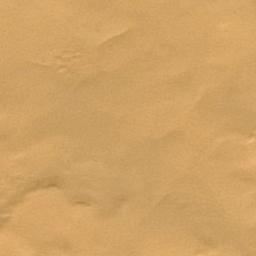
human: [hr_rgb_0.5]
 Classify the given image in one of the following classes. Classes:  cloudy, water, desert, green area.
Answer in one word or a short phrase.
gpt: desert